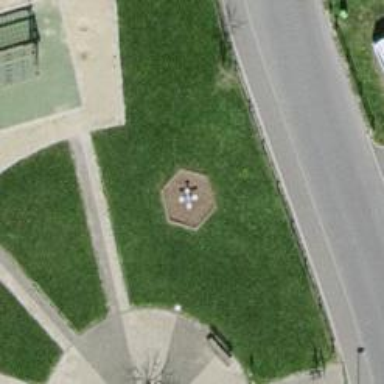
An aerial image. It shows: Seesaw in the playground.